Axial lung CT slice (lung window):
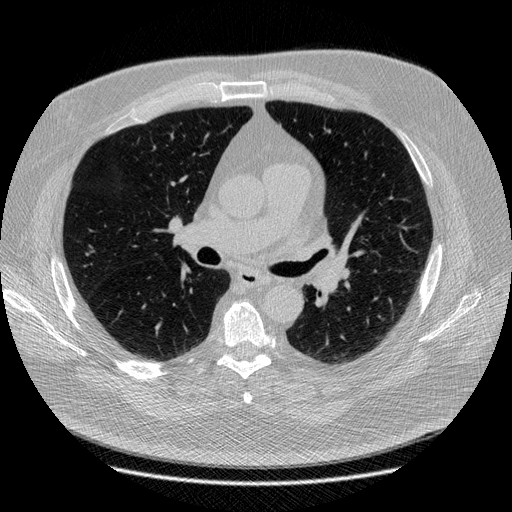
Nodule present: no